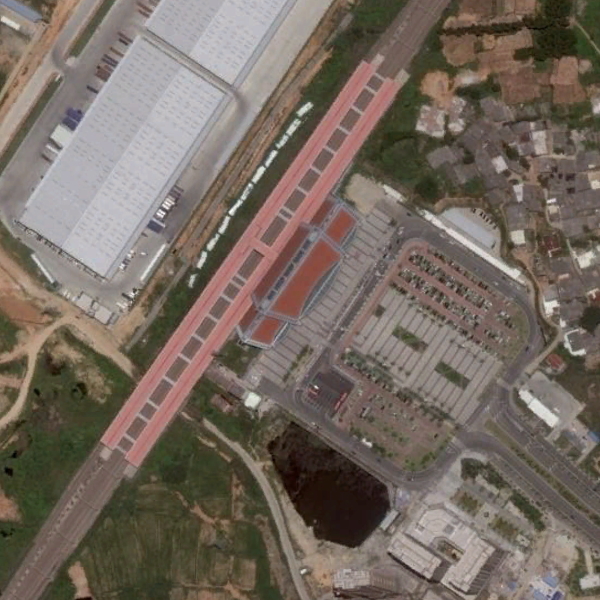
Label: RailwayStation